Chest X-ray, AP view. Patient: 36 years old, sex F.
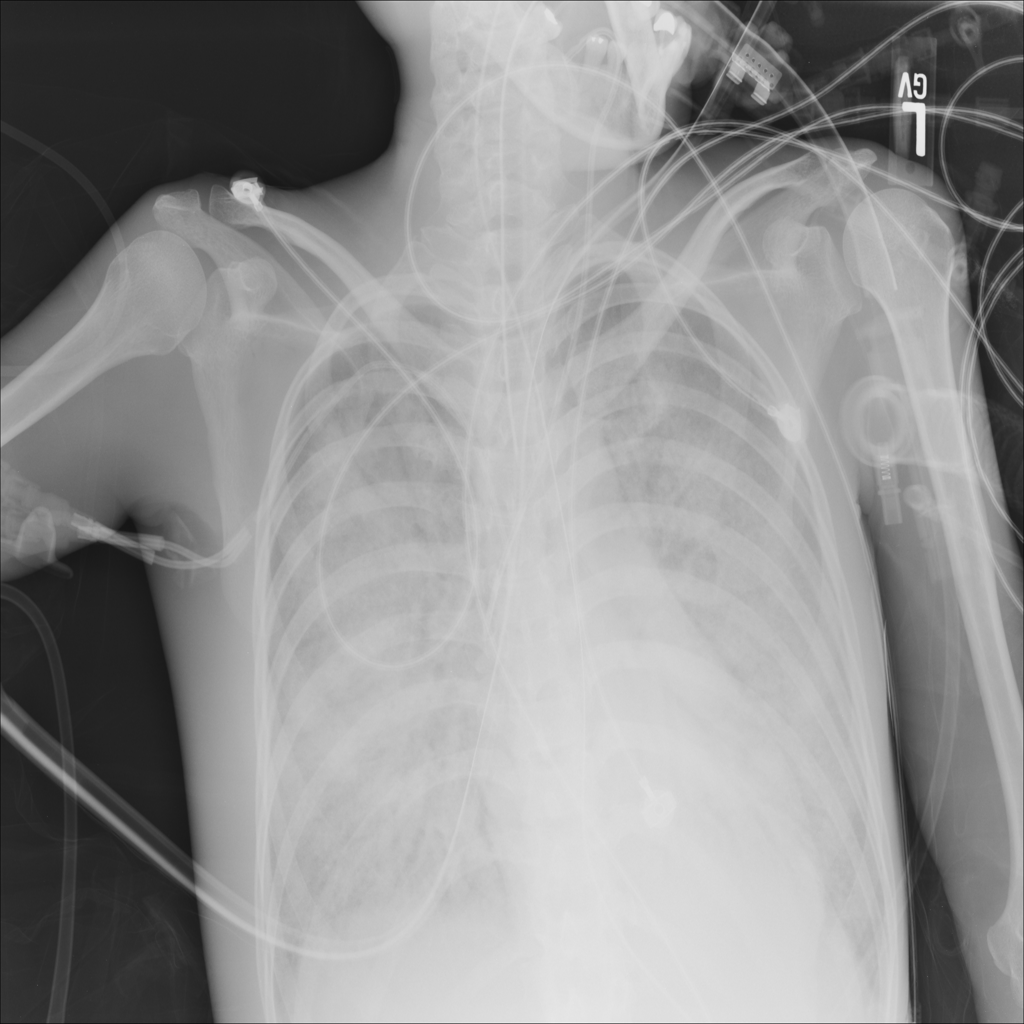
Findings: Consolidation